Question: I want to solve an issue in :
how to edit product details page html in magento adminhtml
I want to insert the product id (non editable) value in product information --> General tab --> just above name.
I have searched my magento adminhtml core code, phtml and searched in google but didn't find how to add entity id above name. I am so tired after searching more than 15 files here to find.
I will be very much please if someone help me and i will do the work. Thanks all.

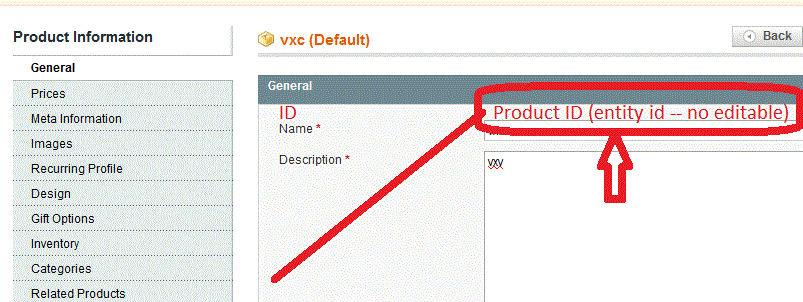
Answer: You can turn on template path hints for the backend by editing:
'''
app/code/core/Mage/Core/etc/system.xml
'''
Near line 483 is the definition for template path hints, set the following:
'''
<show_in_default>1</show_in_default>
'''
Then turn on hints in your backend and reload the backend page.
The file is:
'''
app/default/adminhtml/default/default/template/widget/form/renderer/fieldset.phtml
'''
If you follow the rabbit hole, you'll eventually end up at:
'''
app/design/adminhtml/default/default/template/catalog/product/edit.phtml
'''
You could drop something into the top of the form there, since the rest of the form is built with javascript and the rabbit hole keeps going. Of course, you will probably want to do this the correct way by doing it in a module, but for quick and dirty, there ya go.